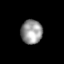
Tissue: skin
Cell type: Epithelial cells
Senescence score: 0.7316
Nuclear area (px): 501
Mean DAPI intensity: 152.808